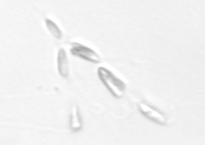
Label: Dinobryon